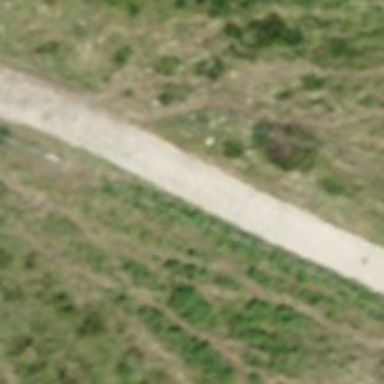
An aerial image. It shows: Concrete track with grade 1 tracktype.